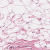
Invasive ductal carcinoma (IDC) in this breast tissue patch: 0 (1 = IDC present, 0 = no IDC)